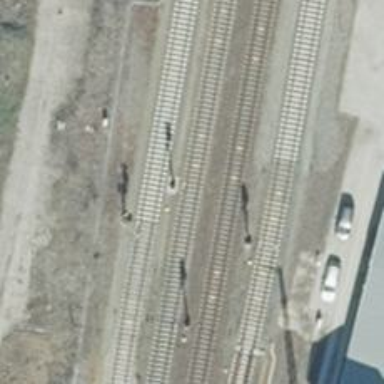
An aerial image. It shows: Railway signal with block marker for train protection.